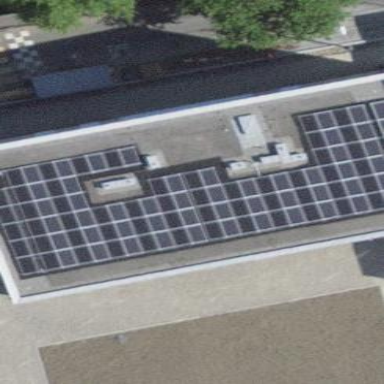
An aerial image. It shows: Solar power generator.